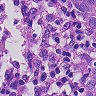
Metastatic tissue present: yes